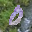
Label: 0